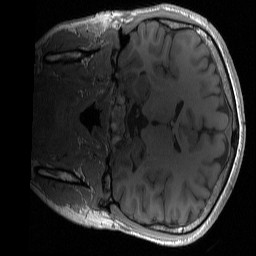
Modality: T1w
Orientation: coronal
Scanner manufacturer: siemens
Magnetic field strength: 3 T
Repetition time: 2 s
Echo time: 0.0022 s